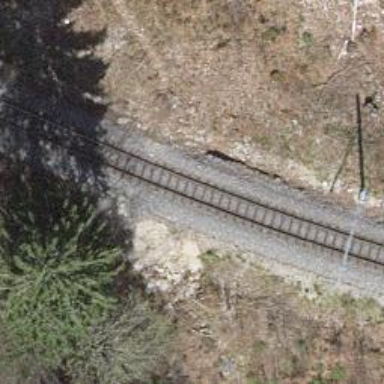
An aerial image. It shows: Railway crossing.